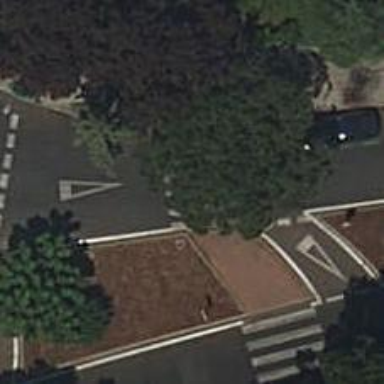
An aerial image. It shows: Marked crossing on the road.